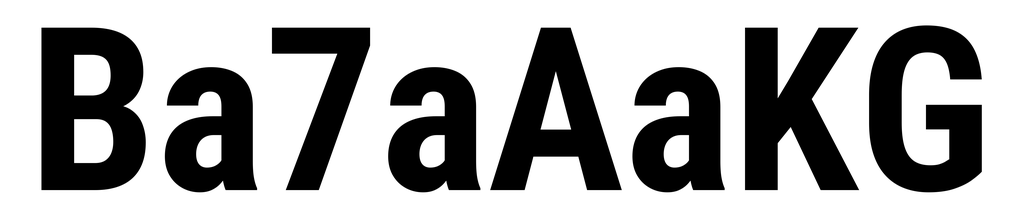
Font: Roboto_Condensed_Bold